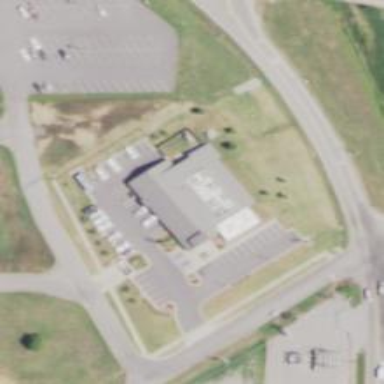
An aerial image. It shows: Police building.